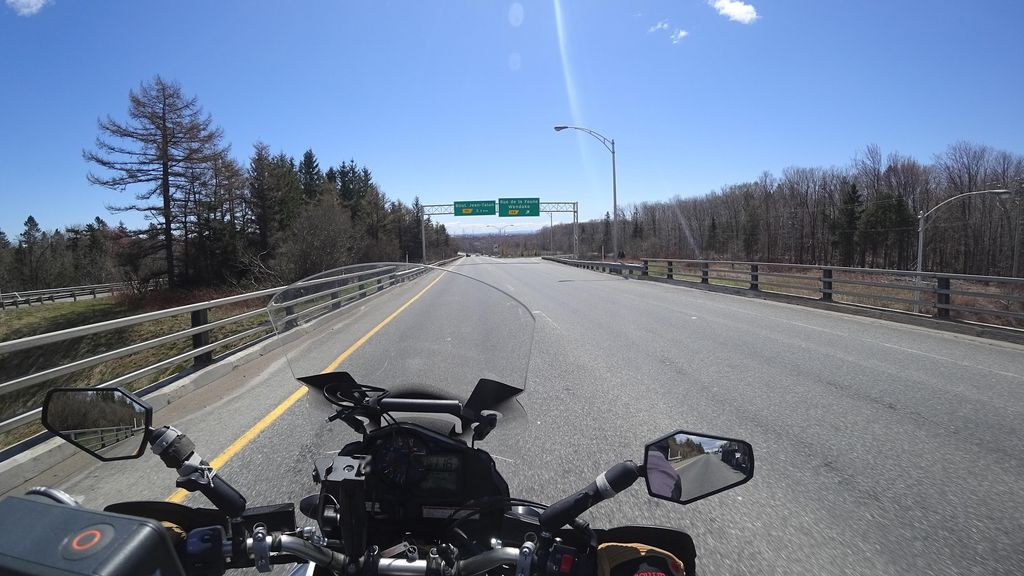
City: quebec_city